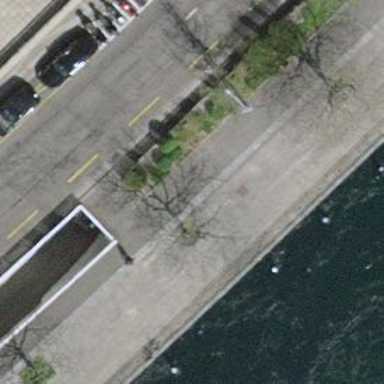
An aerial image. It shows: Parking entrance.